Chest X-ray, PA view. Patient: 84 years old, sex F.
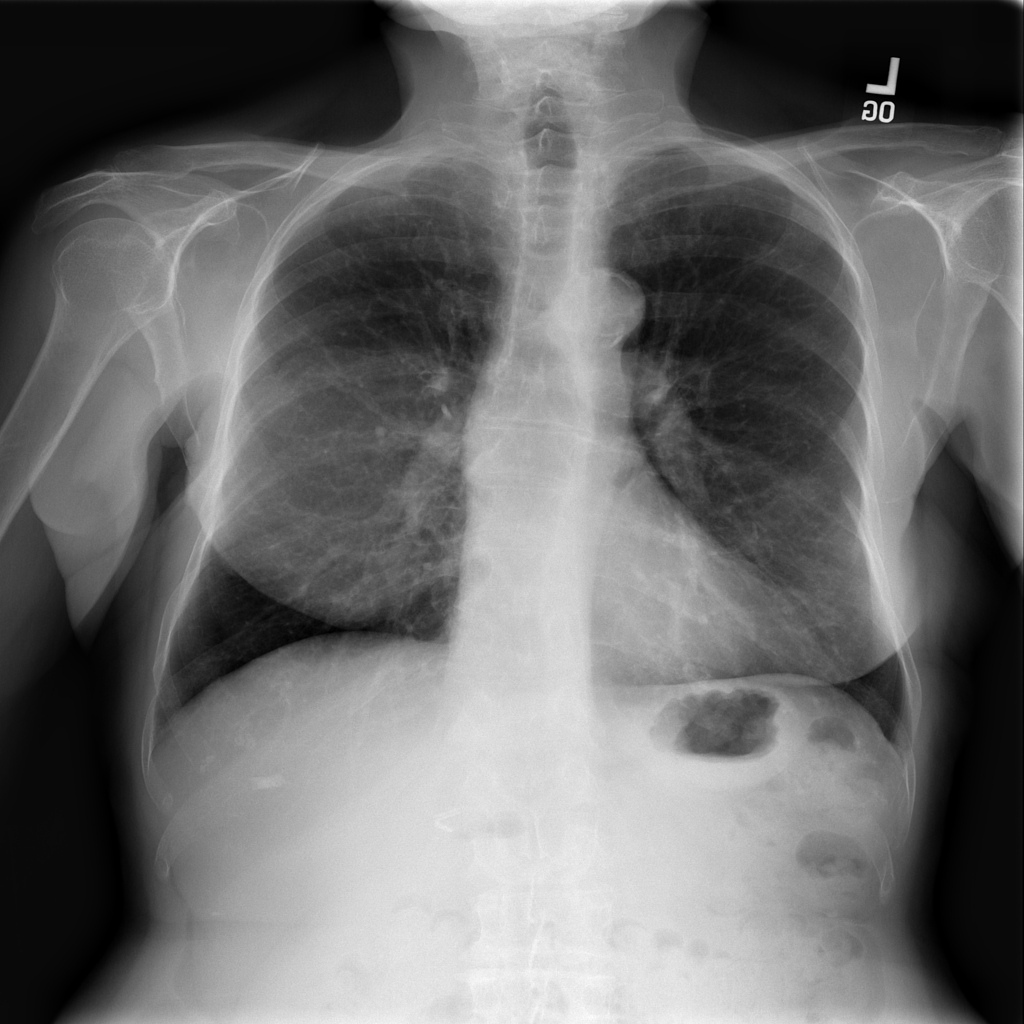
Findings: Infiltration